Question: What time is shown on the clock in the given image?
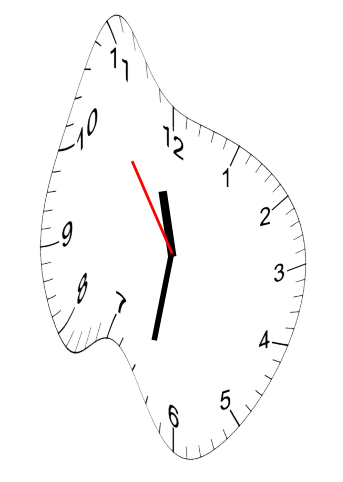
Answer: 11:31:54